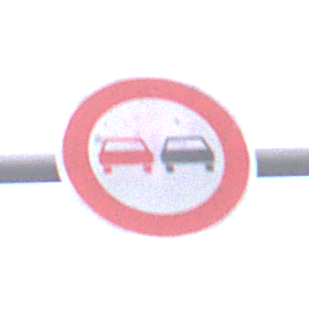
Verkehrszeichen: Ueberholverbot
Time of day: MorningAfternoon
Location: Outdoor (Suburban)
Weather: Overcast
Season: NotSpecified
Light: Natural